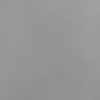
Label: dusty